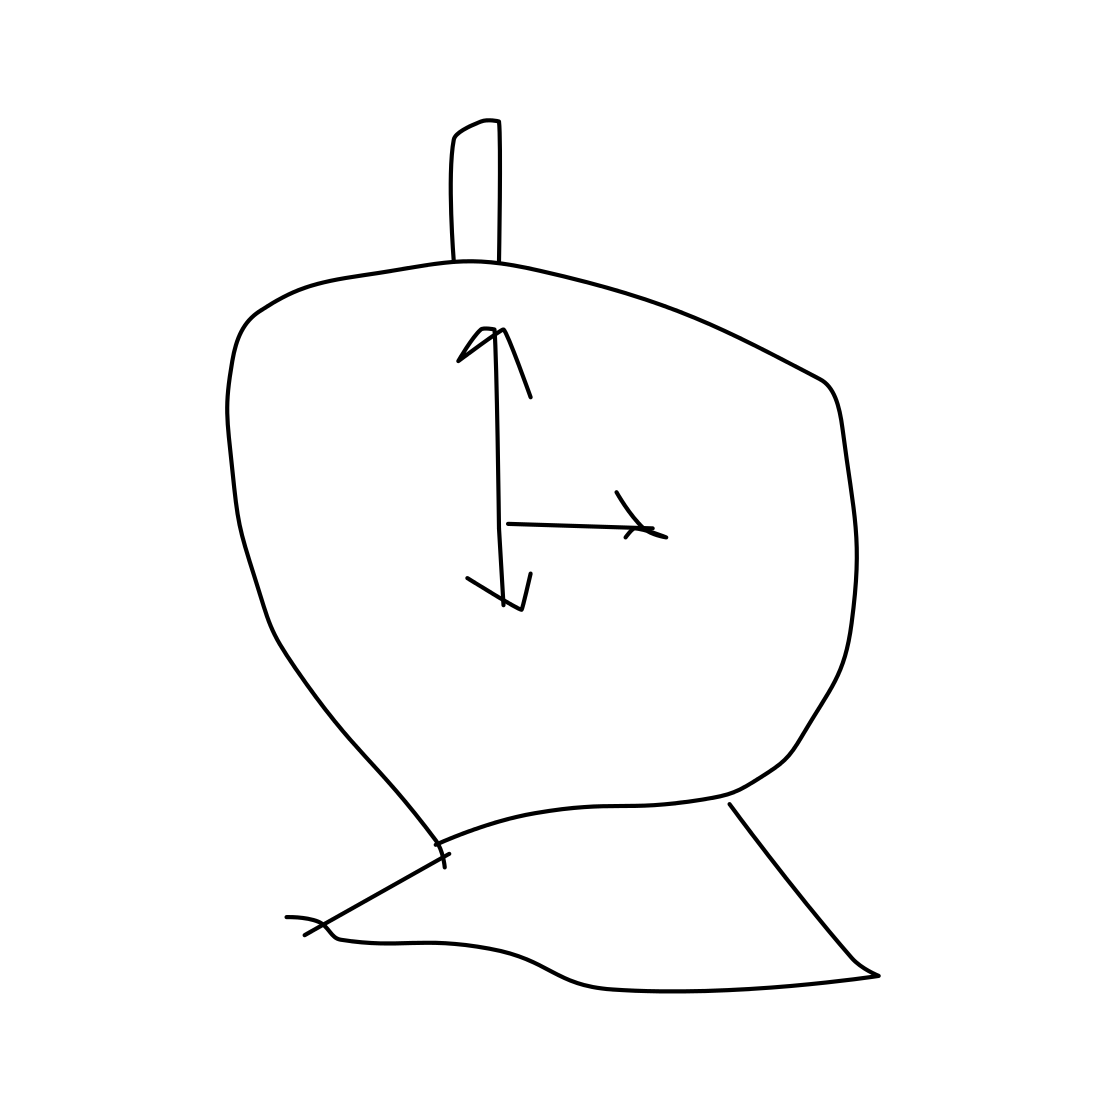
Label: alarm clock